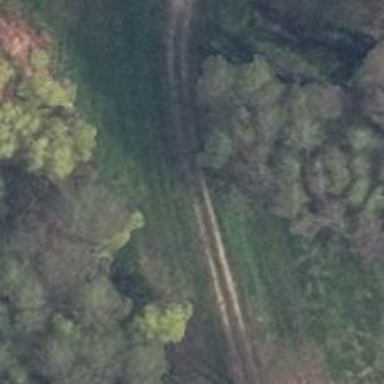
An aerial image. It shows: Sandy track road with grade4 tracktype.